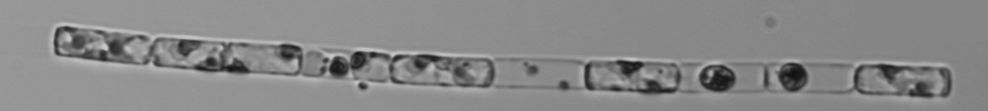
Label: Guinardia_delicatula_TAG_internal_parasite